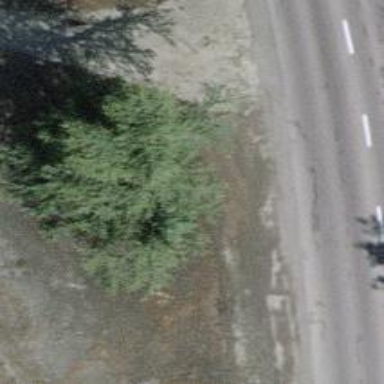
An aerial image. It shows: Needle-leaved tree in nature.